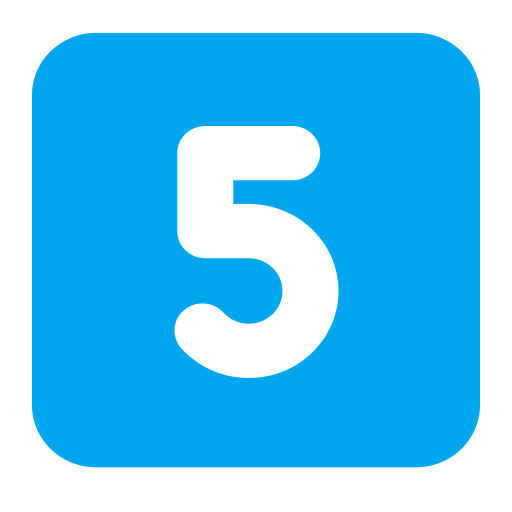
keycap 5 flat